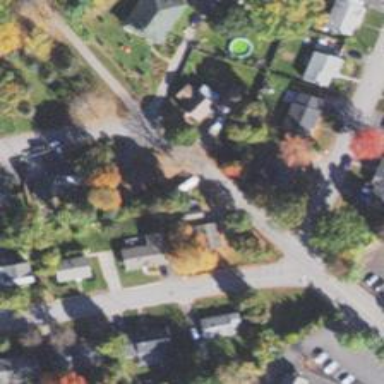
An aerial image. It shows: Residential road with asphalt surface and separate sidewalk.